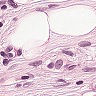
Metastatic tissue present: yes